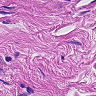
Metastatic tissue present: no